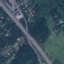
Label: Highway